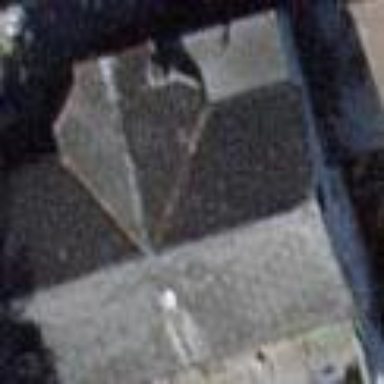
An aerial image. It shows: Detached building with gabled tile roof. The roof orientation is along/across the building.